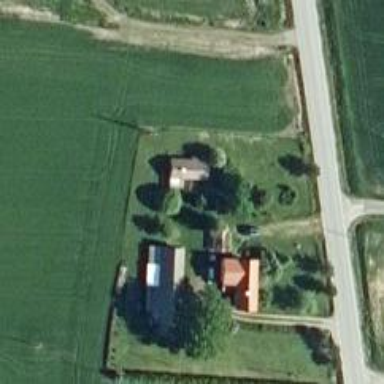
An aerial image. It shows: Farm.